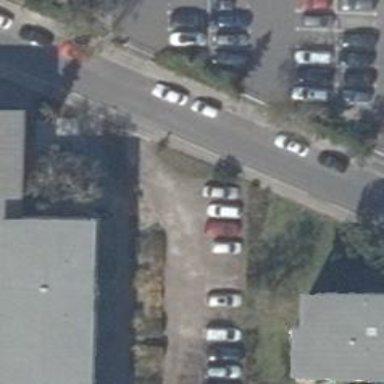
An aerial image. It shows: Parking aisle designated as service road.